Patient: sex F, age 78
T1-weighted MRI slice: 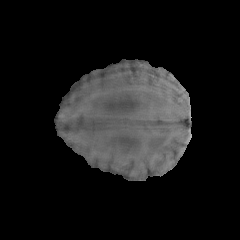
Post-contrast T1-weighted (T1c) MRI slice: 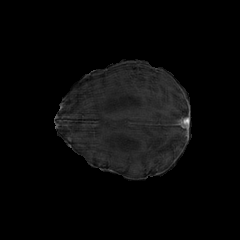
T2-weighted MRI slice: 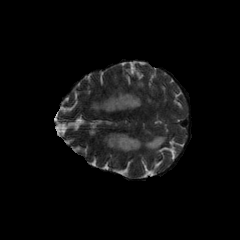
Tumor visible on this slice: no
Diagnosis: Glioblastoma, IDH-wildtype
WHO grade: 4